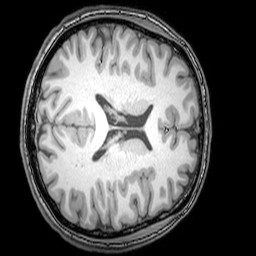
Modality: T1w
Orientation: axial
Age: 23
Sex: male
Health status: healthy
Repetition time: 0.081 s
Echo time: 0.037 s